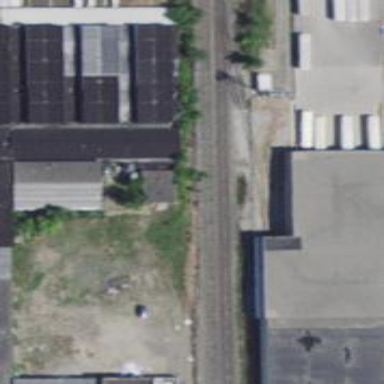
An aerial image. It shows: Railway spur service.